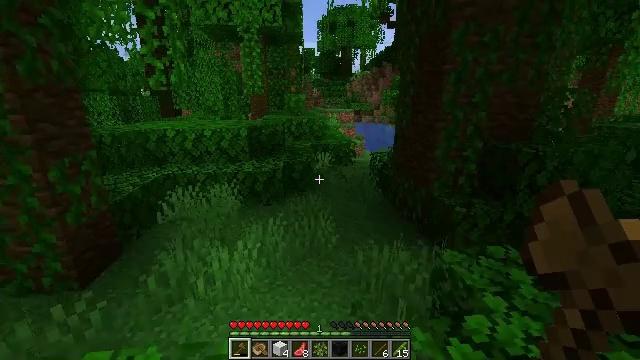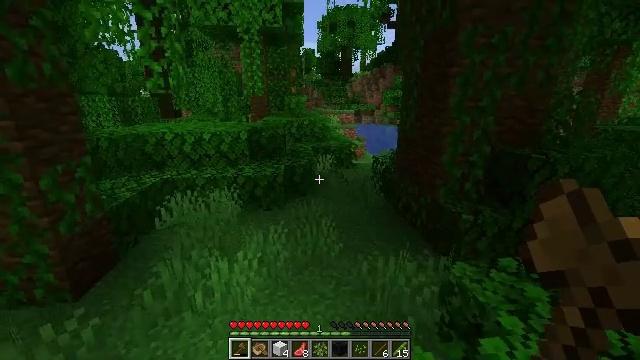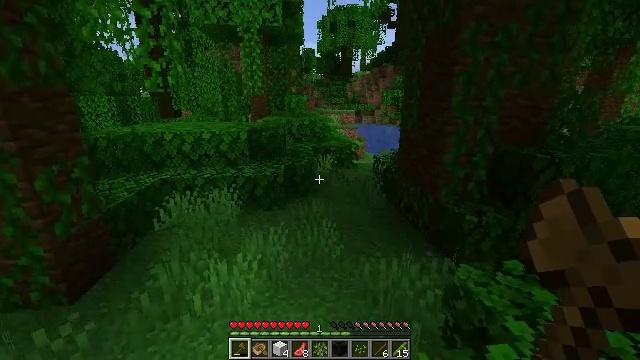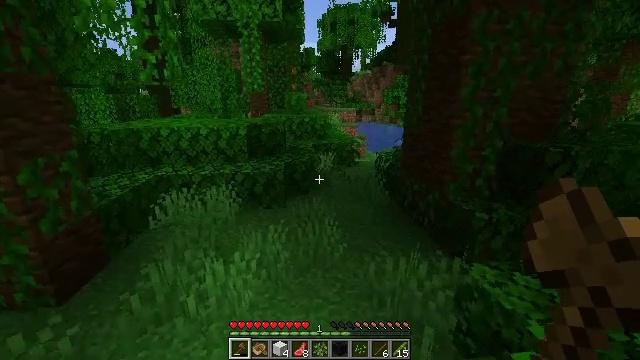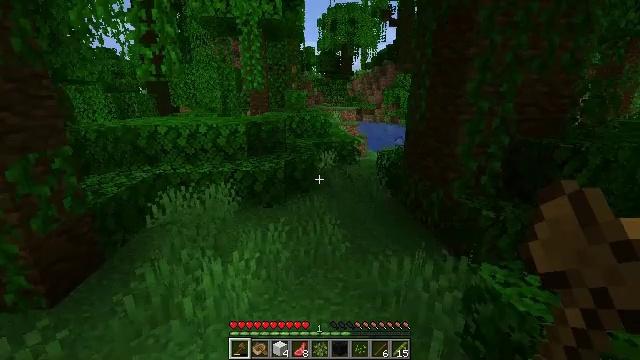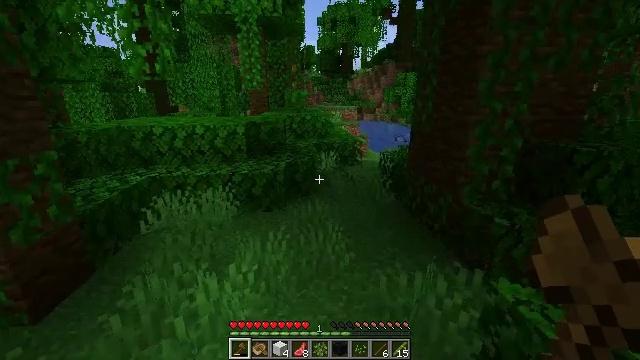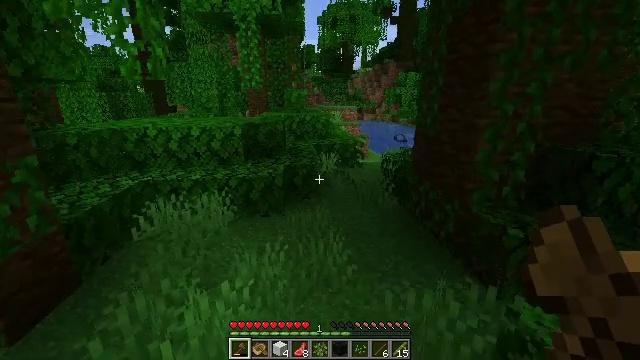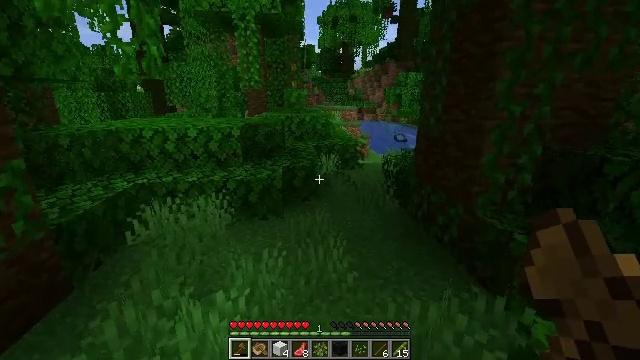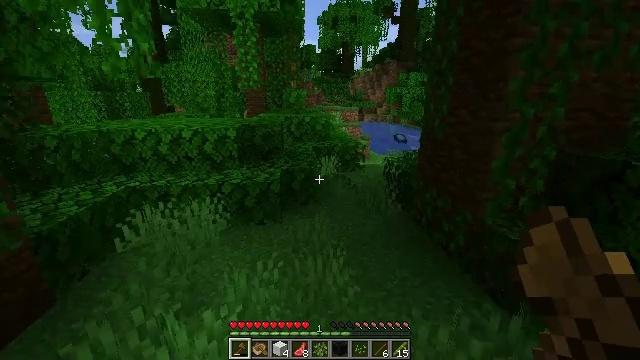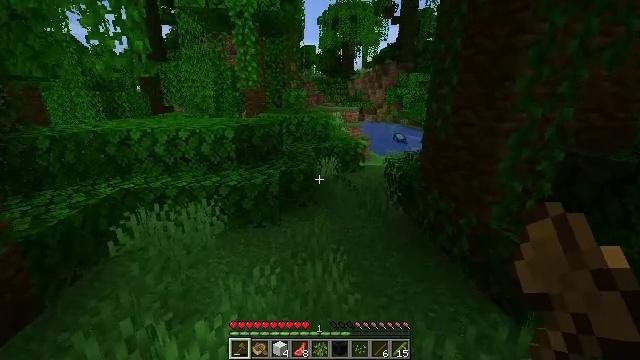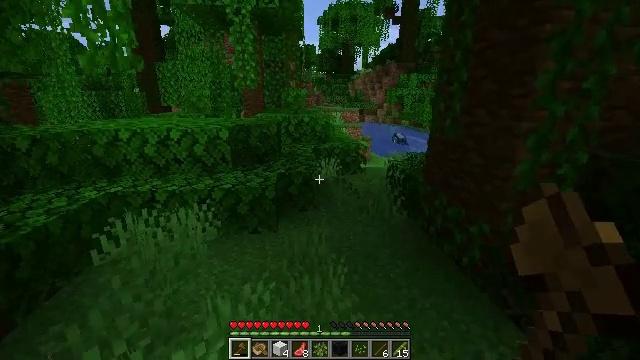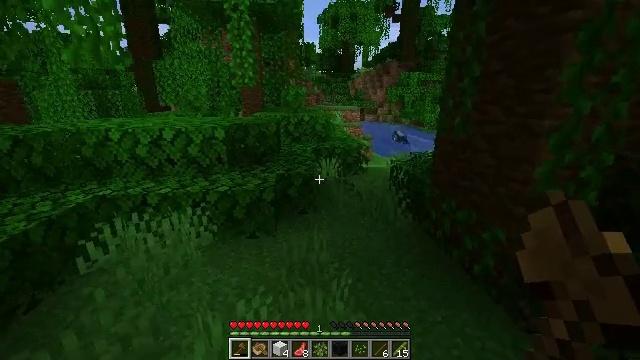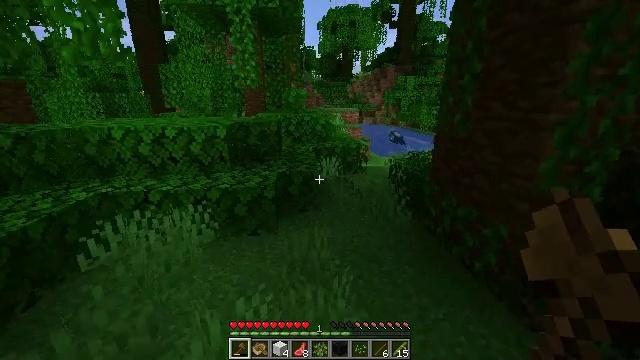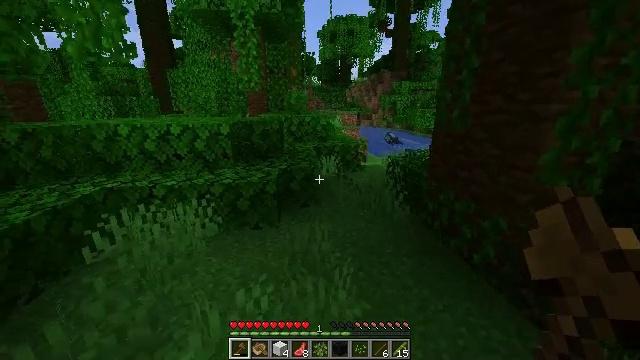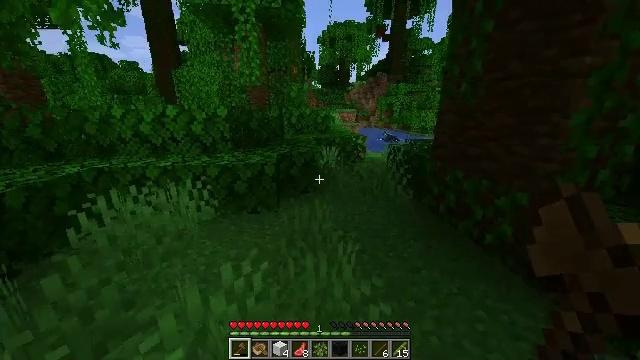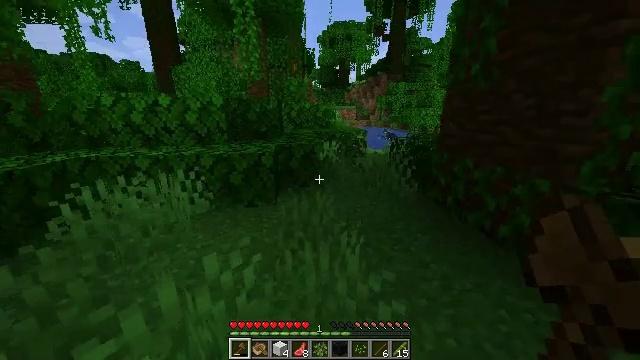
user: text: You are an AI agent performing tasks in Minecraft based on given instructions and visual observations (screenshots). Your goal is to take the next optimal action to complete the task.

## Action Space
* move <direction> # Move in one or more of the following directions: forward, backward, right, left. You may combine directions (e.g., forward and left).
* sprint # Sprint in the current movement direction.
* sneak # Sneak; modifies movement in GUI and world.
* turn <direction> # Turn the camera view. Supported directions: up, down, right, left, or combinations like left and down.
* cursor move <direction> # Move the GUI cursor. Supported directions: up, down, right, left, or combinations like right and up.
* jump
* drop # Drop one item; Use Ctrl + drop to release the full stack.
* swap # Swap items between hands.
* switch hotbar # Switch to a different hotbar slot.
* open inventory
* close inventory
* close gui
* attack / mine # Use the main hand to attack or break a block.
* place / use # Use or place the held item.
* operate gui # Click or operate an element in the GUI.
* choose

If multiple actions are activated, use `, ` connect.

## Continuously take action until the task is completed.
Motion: motion action
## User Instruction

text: Mine the cocoa pods for beans.
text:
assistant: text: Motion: move forward
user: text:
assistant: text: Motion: move forward
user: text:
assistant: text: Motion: move forward
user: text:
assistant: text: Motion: move forward
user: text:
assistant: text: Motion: move forward
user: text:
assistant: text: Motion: move forward
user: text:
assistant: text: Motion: move forward
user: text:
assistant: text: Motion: move forward
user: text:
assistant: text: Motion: move forward
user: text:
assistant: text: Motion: move forward
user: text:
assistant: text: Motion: move forward, sprint
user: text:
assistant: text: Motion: move forward, sprint
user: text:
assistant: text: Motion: move forward, sprint
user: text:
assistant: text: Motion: move forward, sprint
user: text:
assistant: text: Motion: move forward, sprint
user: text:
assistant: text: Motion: move forward, sprint
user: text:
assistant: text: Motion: move forward, sprint
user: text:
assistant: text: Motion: move forward, sprint
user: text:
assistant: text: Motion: move forward, sprint
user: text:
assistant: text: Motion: move forward, sprint
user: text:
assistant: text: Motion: move forward, sprint
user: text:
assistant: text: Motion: move forward, sprint
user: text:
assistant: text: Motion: move forward
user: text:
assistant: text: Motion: move forward
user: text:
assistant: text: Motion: move forward
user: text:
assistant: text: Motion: move forward
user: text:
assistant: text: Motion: move forward
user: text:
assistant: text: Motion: move forward
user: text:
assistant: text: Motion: move forward
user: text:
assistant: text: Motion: move forward, jump